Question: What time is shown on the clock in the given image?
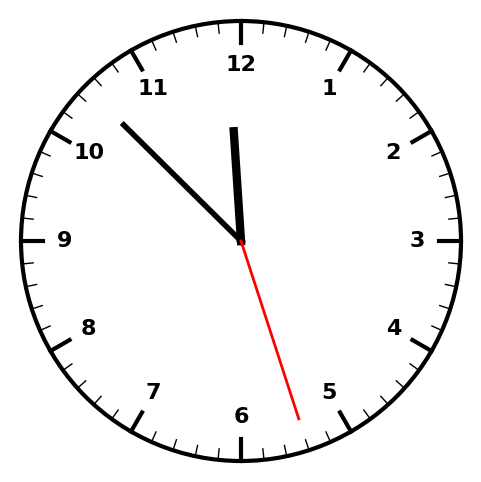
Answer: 11:52:27